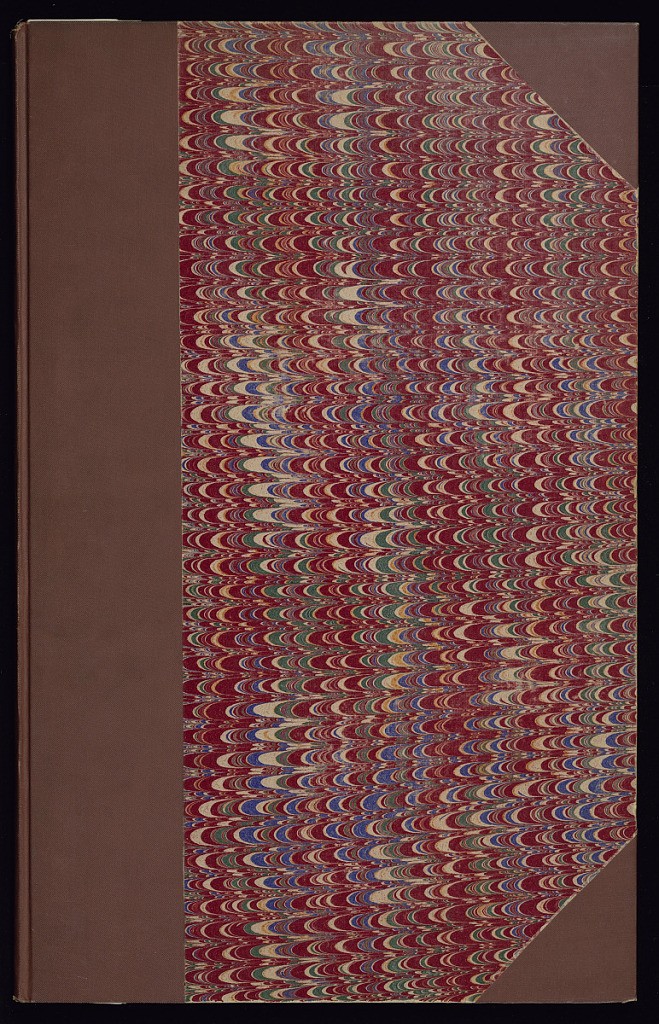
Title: NOUVEAUX TROPHÉES OU CARTOUCHES Représentant Les Arts et Les Sciences Composée avec les Artributs qui-les caractérisent INVENTÉS ET DÉDIÉS A MR MORLOT PEINTRE par Son Elève et Son Ami MARILLIER
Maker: Clément Pierre Marillier, French, 1740 – 1808
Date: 1759–80
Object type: Album
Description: An Album of thirteen allegorical vignettes representing the arts and sciences.